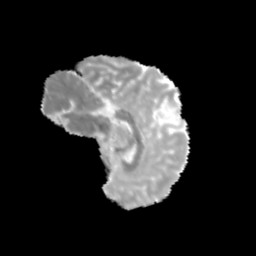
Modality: MD
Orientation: sagittal
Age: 12
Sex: male
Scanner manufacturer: siemens
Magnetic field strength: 3 T
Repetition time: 3.8 s
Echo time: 0.07 s